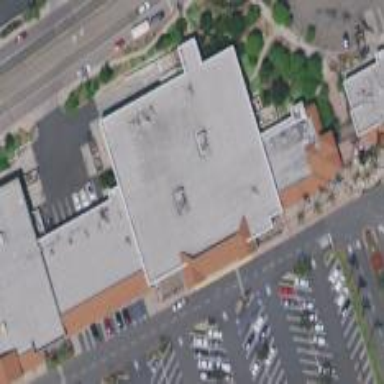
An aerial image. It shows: Pharmacy providing healthcare services.